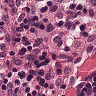
Metastatic tissue present: no